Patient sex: F
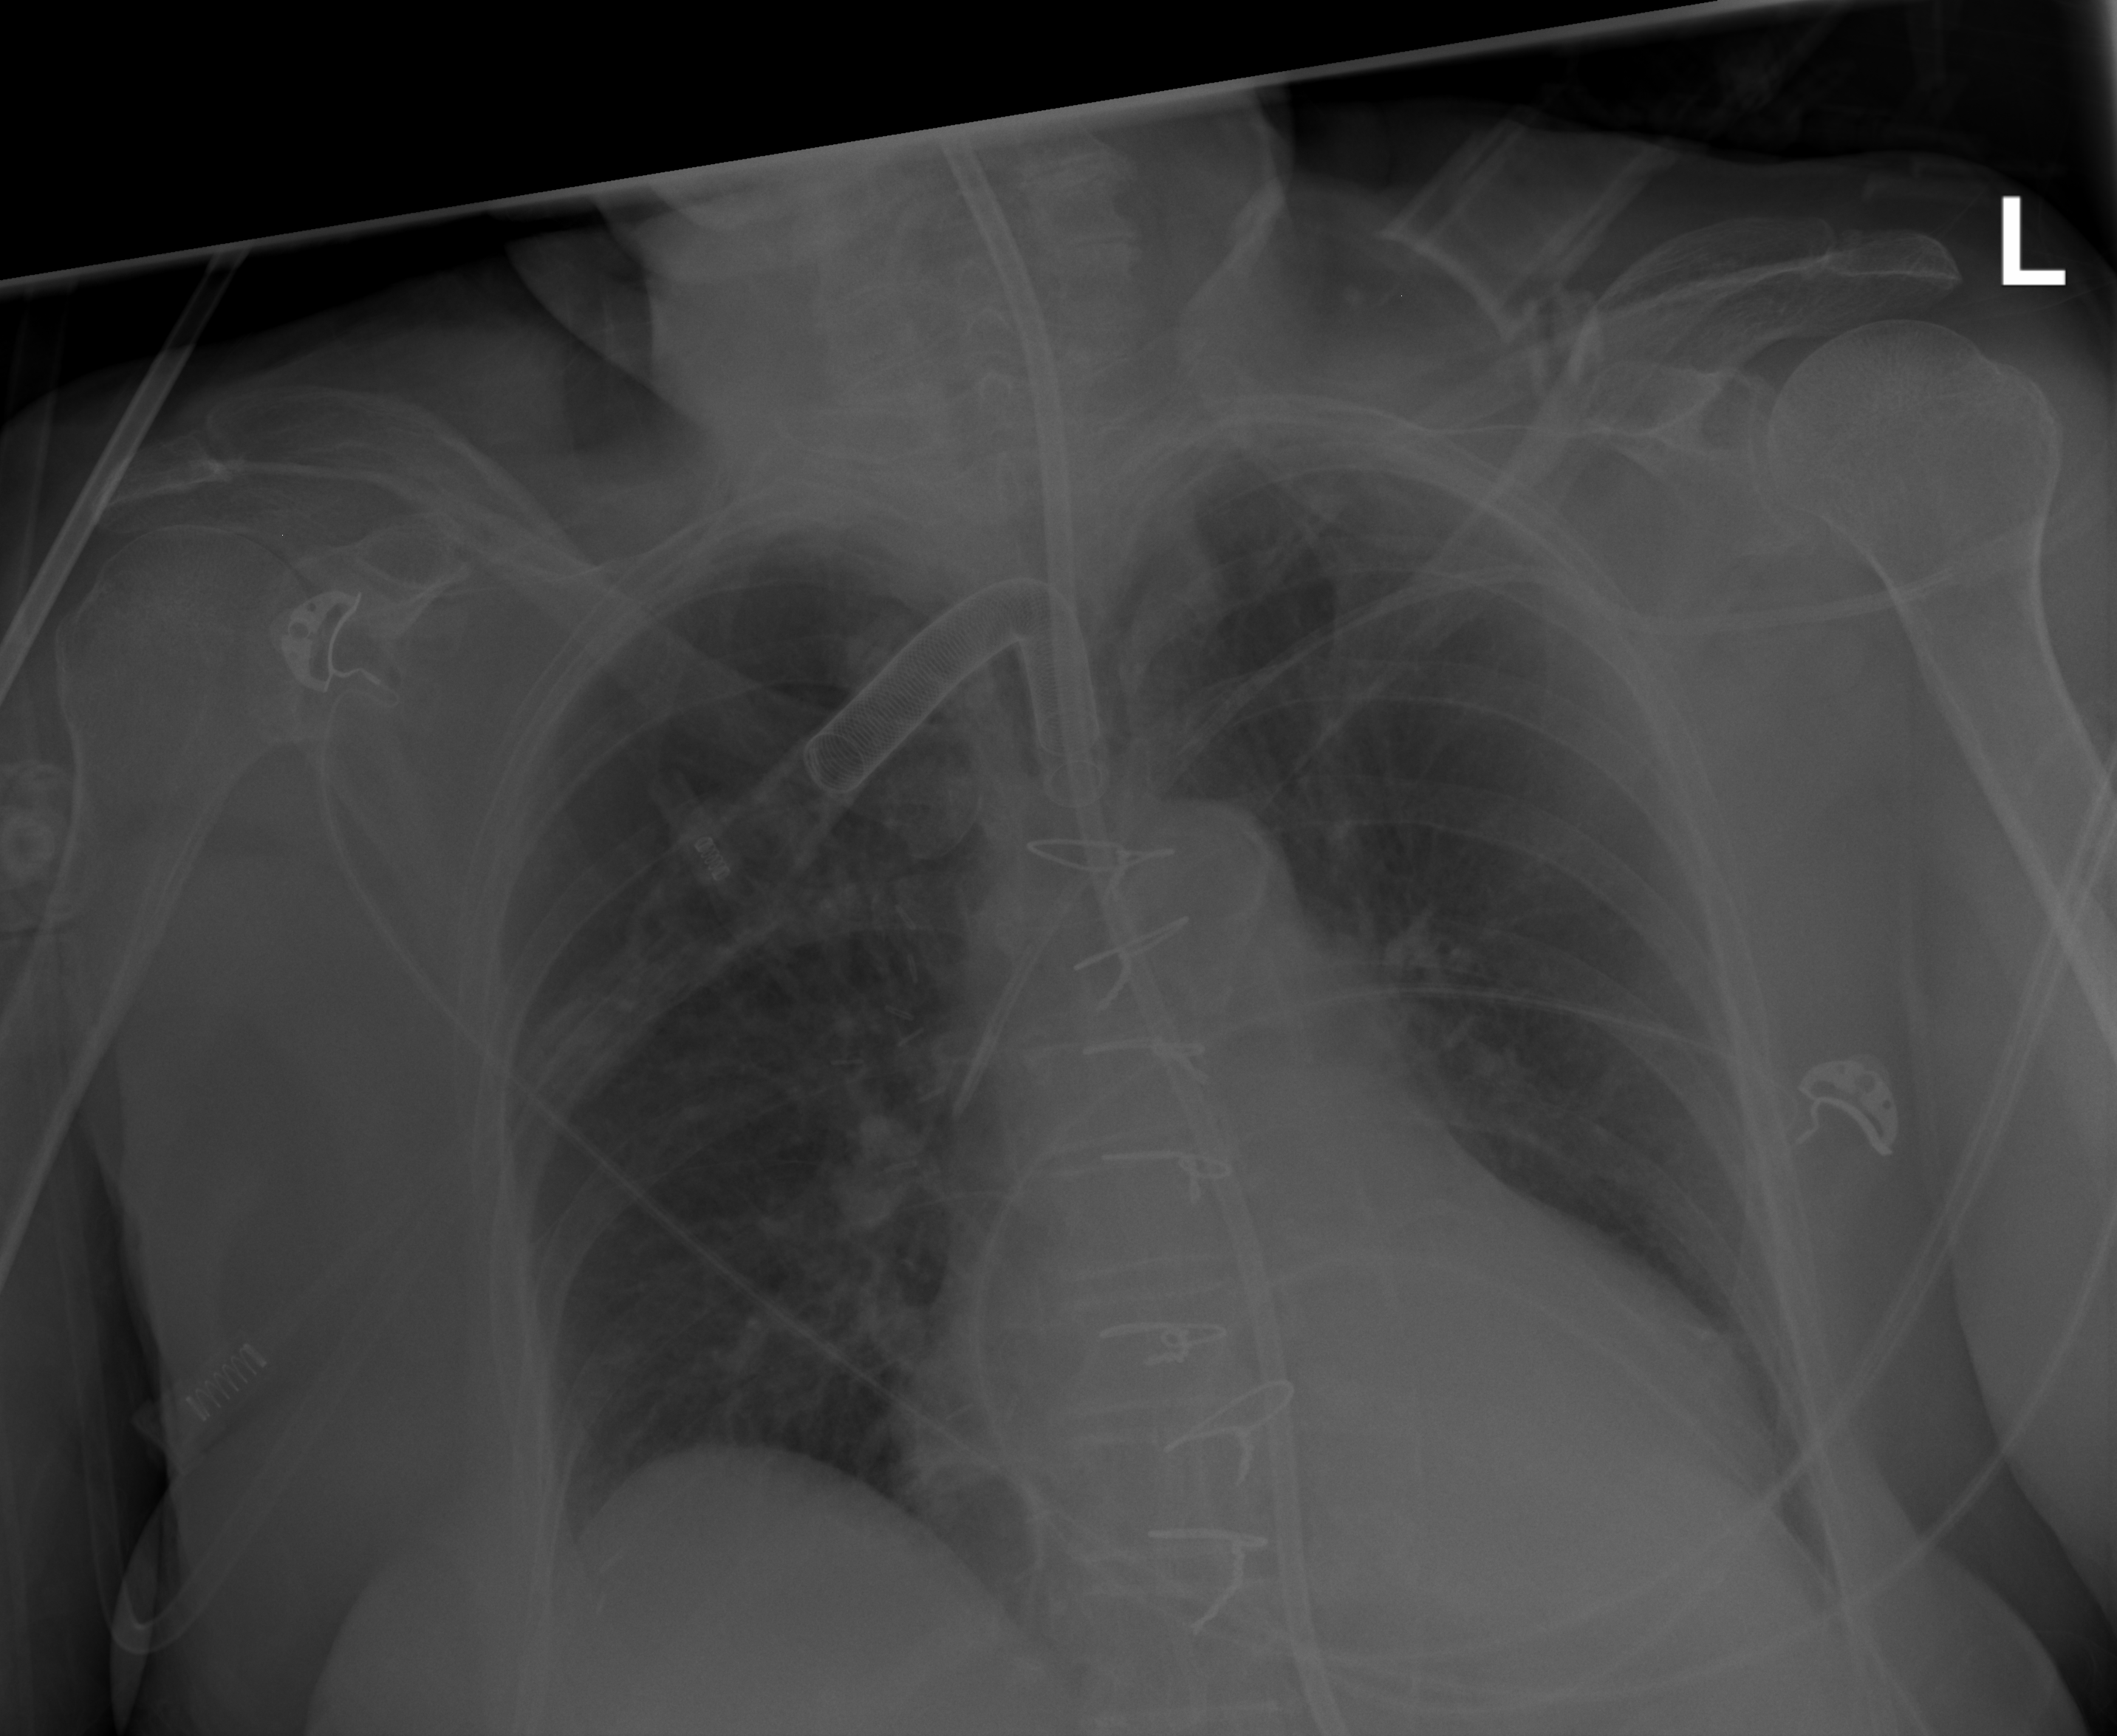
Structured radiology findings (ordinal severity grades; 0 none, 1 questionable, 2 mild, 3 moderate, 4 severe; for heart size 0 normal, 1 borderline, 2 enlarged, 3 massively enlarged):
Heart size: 2
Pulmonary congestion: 1
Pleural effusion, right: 0
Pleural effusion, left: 0
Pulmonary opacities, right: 0
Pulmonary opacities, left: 0
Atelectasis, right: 0
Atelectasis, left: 0